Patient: sex M, age 46
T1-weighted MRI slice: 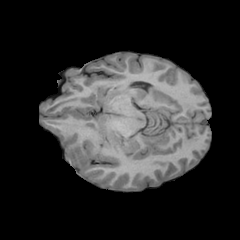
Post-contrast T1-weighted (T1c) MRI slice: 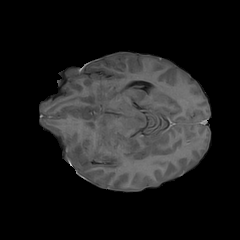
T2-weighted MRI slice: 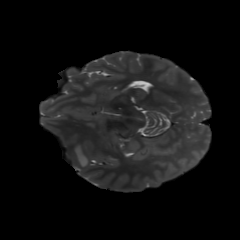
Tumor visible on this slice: yes
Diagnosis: Glioblastoma, IDH-wildtype
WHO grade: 4